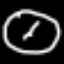
Label: clock